Question: Well, I have a table with some dates and hours. I get this data from my DB using a while loop.
I want to add 1 line after the date change to the next one, So I can calculate de day's total hours. I just need 1 row after every day change (picture below as example)
'''
$stmt5->execute();
while($row = $stmt5->fetch(PDO::FETCH_ASSOC)){
if($gewerkt == 0){
$gewerkt = $row['HOURS_WORKED'];
}else{
$gewerkt = $gewerkt + $row['HOURS_WORKED'];
}
echo "
<td>" .$row['TRANSACTION_ID']."</td>
<td>" .$row['RESOURCE_ID']."</td>
<td></td>
<td>" .$row['DEPARTMENT_ID']."</td>
<td>" .$row['WORKORDER_BASE_ID']."/".$row['WORKORDER_LOT_ID'].".".$row['WORKORDER_SPLIT_ID']."-".$row['WORKORDER_SUB_ID'].":".$row['OPERATION_SEQ_NO']."</td>
<td>" .date('Y-m-d', strtotime($row['TRANSACTION_DATE']))."</td>
<td>" .TimeValue($row['CLOCK_IN'])."</td>
<td>" .TimeValue($row['CLOCK_OUT'])."</td>
<td>" .floatval($row['HOURS_BREAK'])."</td>
<td>" .floatval($row['HOURS_WORKED'])."</td>
<td></td>
<td><form action='' method='POST'>
<button class='btn btn-default' type='submit' name='delete'>Verwijderen</button>
</form></td>
</tbody>
";
}
'''
The below photo is an example of my table. As you can see, I have the first 3 lines with the same date. after these 3 lines, I want just 1 extra line where I can calculate the day total.

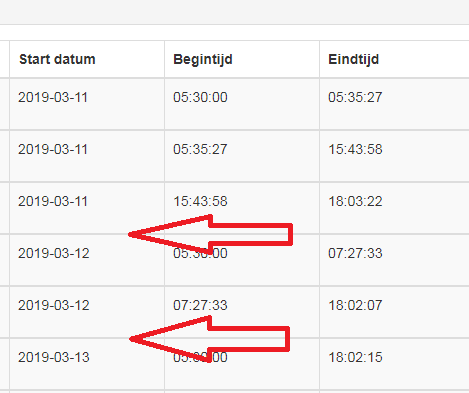
Answer: You can aggregate all the rows and subtotals before actually displaying them. This approach might take up a bit of memory, but it is very readable.
'''
// aggregate the rows first
while($row = $stmt5->fetch(PDO::FETCH_ASSOC)){
$row['ROW_DATE'] = date('Y-m-d', strtotime($row['TRANSACTION_DATE']));
$dateRows[$row['ROW_DATE']]['rows'][] = $row; // aggregate a 2D array
$dateRows[$row['ROW_DATE']]['HOURS_WORKED'] = isset($dateRows[$row['ROW_DATE']]['HOURS_WORKED'])
? $dateRows[$row['ROW_DATE']]['HOURS_WORKED'] + $row['HOURS_WORKED']
: $row['HOURS_WORKED'];
}
foreach ($dateRows as $date => $rows) {
// loop through all the rows of the day
foreach ($rows['rows'] as $row) {
echo "
<td>" .$row['TRANSACTION_ID']."</td>
<td>" .$row['RESOURCE_ID']."</td>
<td></td>
<td>" .$row['DEPARTMENT_ID']."</td>
<td>" .$row['WORKORDER_BASE_ID']."/".$row['WORKORDER_LOT_ID'].".".$row['WORKORDER_SPLIT_ID']."-".$row['WORKORDER_SUB_ID'].":".$row['OPERATION_SEQ_NO']."</td>
<td>" .$date."</td>
<td>" .TimeValue($row['CLOCK_IN'])."</td>
<td>" .TimeValue($row['CLOCK_OUT'])."</td>
<td>" .floatval($row['HOURS_BREAK'])."</td>
<td>" .floatval($row['HOURS_WORKED'])."</td>
<td></td>
<td>
<form action='' method='POST'>
<button class='btn btn-default' type='submit' name='delete'>Verwijderen</button>
</form>
</td>
";
}
// display a subtotal row
echo "
<td colspan='9'>Subtotal:</td>
<td>{$rows['HOURS_WORKED']}</td>
<td></td>
<td></td>
";
}
'''